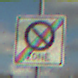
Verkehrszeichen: EndeEingeschraenktesHalteverbotZone
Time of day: MorningAfternoon
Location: Outdoor (RoadRail)
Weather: PartlyCloudy
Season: NotSpecified
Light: Natural